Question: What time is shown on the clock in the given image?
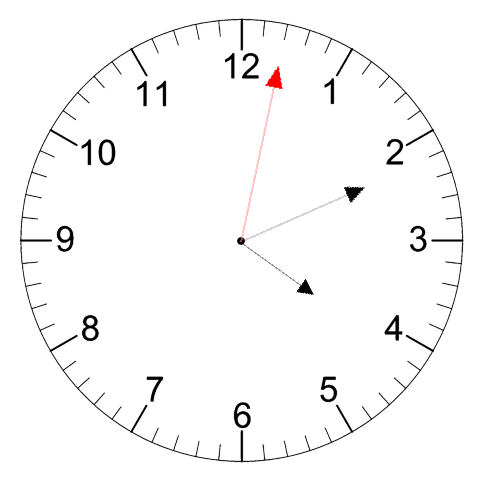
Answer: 04:11:02